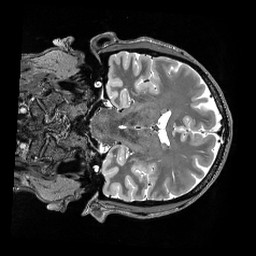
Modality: T2w
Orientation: coronal
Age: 46
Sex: male
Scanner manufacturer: siemens
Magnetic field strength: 3 T
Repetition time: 3.2 s
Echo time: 0.56 s